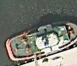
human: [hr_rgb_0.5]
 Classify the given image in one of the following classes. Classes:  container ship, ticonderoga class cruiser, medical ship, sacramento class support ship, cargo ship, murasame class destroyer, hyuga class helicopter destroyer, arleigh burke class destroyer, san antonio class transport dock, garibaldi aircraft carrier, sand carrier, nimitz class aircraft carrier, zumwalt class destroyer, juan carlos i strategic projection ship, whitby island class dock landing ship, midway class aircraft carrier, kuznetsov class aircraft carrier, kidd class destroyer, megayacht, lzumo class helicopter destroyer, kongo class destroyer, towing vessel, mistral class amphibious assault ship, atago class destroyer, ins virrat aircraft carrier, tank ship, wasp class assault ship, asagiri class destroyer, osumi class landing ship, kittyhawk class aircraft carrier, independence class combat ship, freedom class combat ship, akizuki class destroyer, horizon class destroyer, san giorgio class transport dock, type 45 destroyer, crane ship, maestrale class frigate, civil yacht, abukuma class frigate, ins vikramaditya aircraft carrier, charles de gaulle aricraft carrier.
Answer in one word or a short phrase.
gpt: Towing vessel